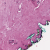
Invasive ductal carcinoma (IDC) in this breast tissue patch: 0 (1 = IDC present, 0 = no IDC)